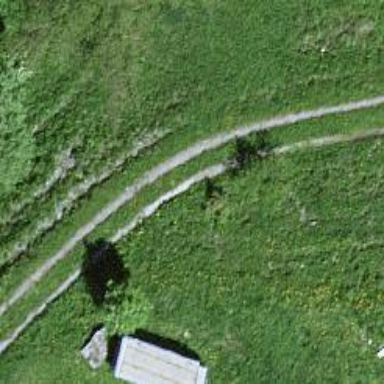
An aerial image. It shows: Dirt path.